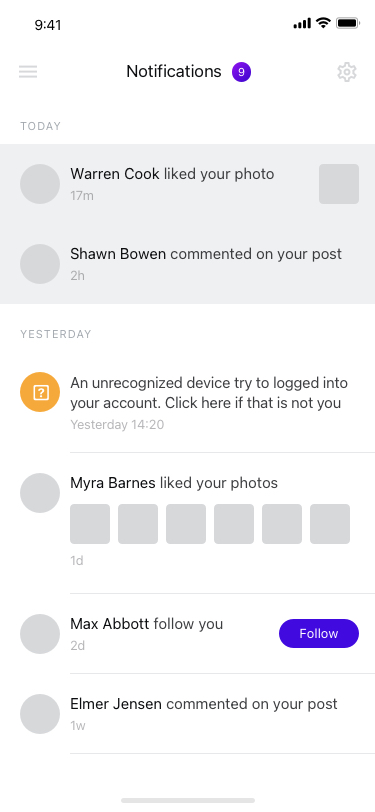
Text in this UI design:
Warren Cook liked your photo
17m
Shawn Bowen commented on your post
2h
Elmer Jensen commented on your post
1w
An unrecognized device try to logged into your account. Click here if that is not you
Yesterday 14:20

Myra Barnes liked your photos
1d
Follow
Max Abbott follow you
2d
YESTERDAY
TODAY
Notifications
9